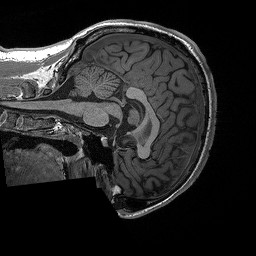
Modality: T1w
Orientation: sagittal
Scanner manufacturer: siemens
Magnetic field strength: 3 T
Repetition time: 2.3 s
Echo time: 0.00294 s